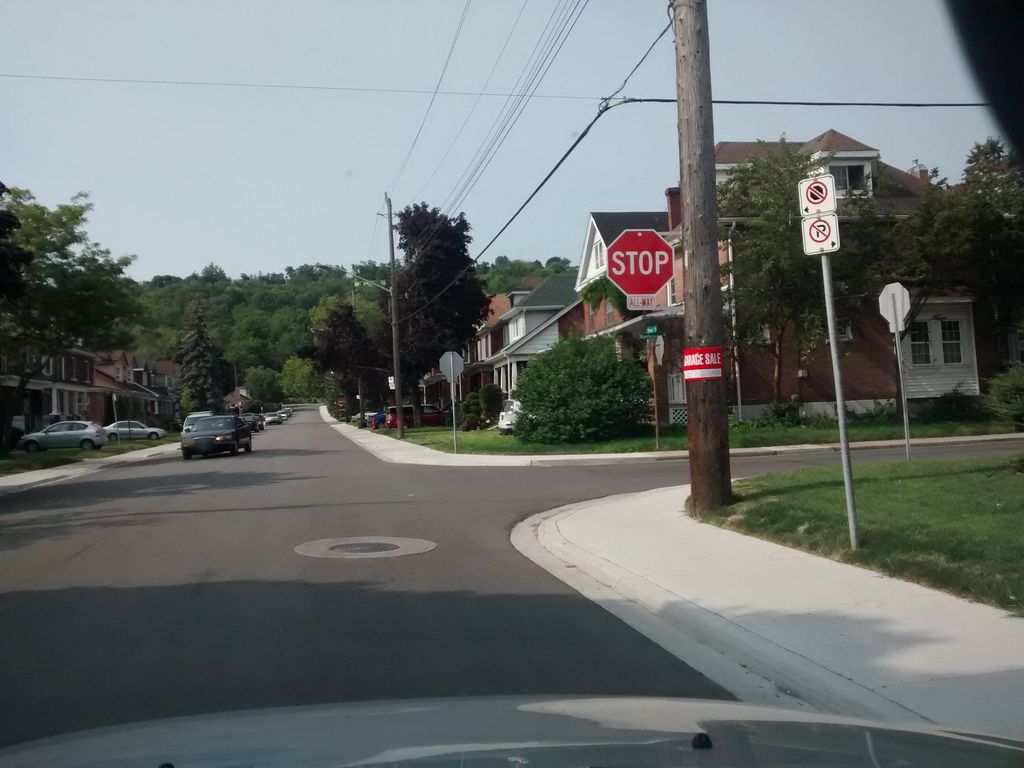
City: hamilton